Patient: sex F, age 76
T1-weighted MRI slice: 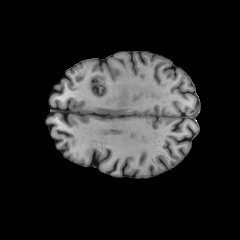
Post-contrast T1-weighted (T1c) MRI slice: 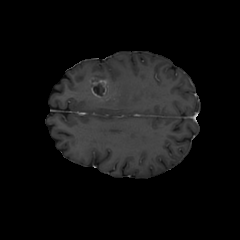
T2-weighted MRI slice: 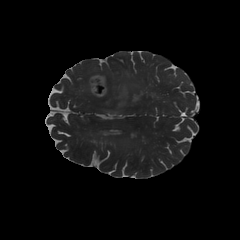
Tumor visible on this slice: yes
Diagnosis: Glioblastoma, IDH-wildtype
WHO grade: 4